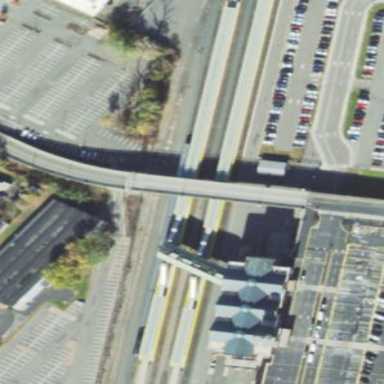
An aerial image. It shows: Platform for public transport and railway.